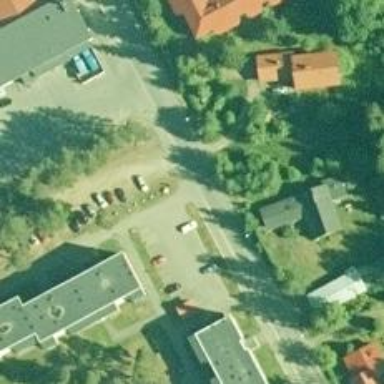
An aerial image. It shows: Living street.